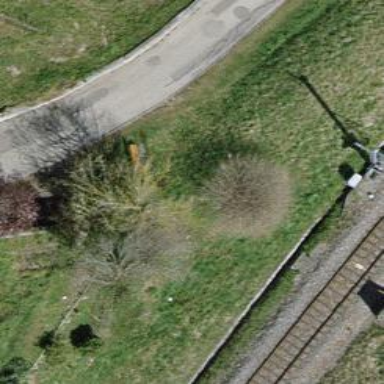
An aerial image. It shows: Brown bench in the vicinity.